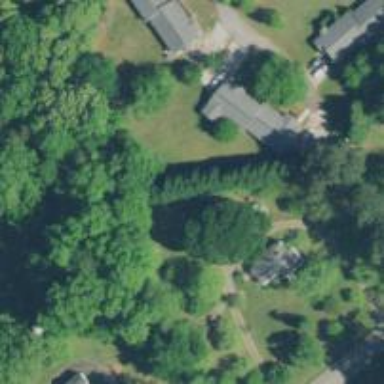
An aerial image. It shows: Driveway.